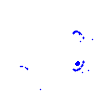
Particle: pion